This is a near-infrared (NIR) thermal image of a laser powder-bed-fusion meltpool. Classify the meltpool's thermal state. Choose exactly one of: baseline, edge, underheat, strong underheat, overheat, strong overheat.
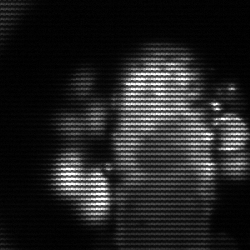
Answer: strong underheat